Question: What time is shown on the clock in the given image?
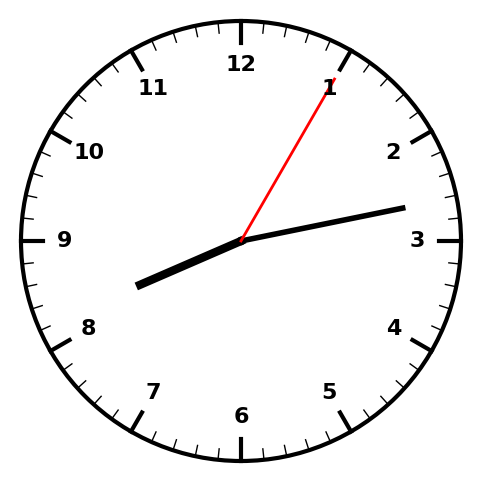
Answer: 08:13:05